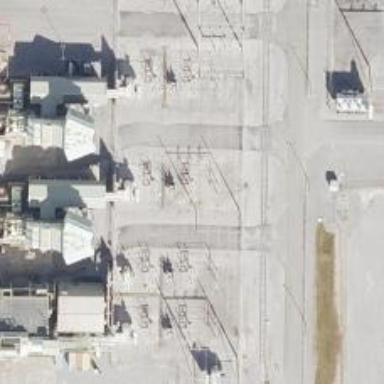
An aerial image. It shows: Switch used for power control.